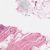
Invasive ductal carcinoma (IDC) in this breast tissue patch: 0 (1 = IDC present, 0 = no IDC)